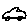
Label: car